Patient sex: F
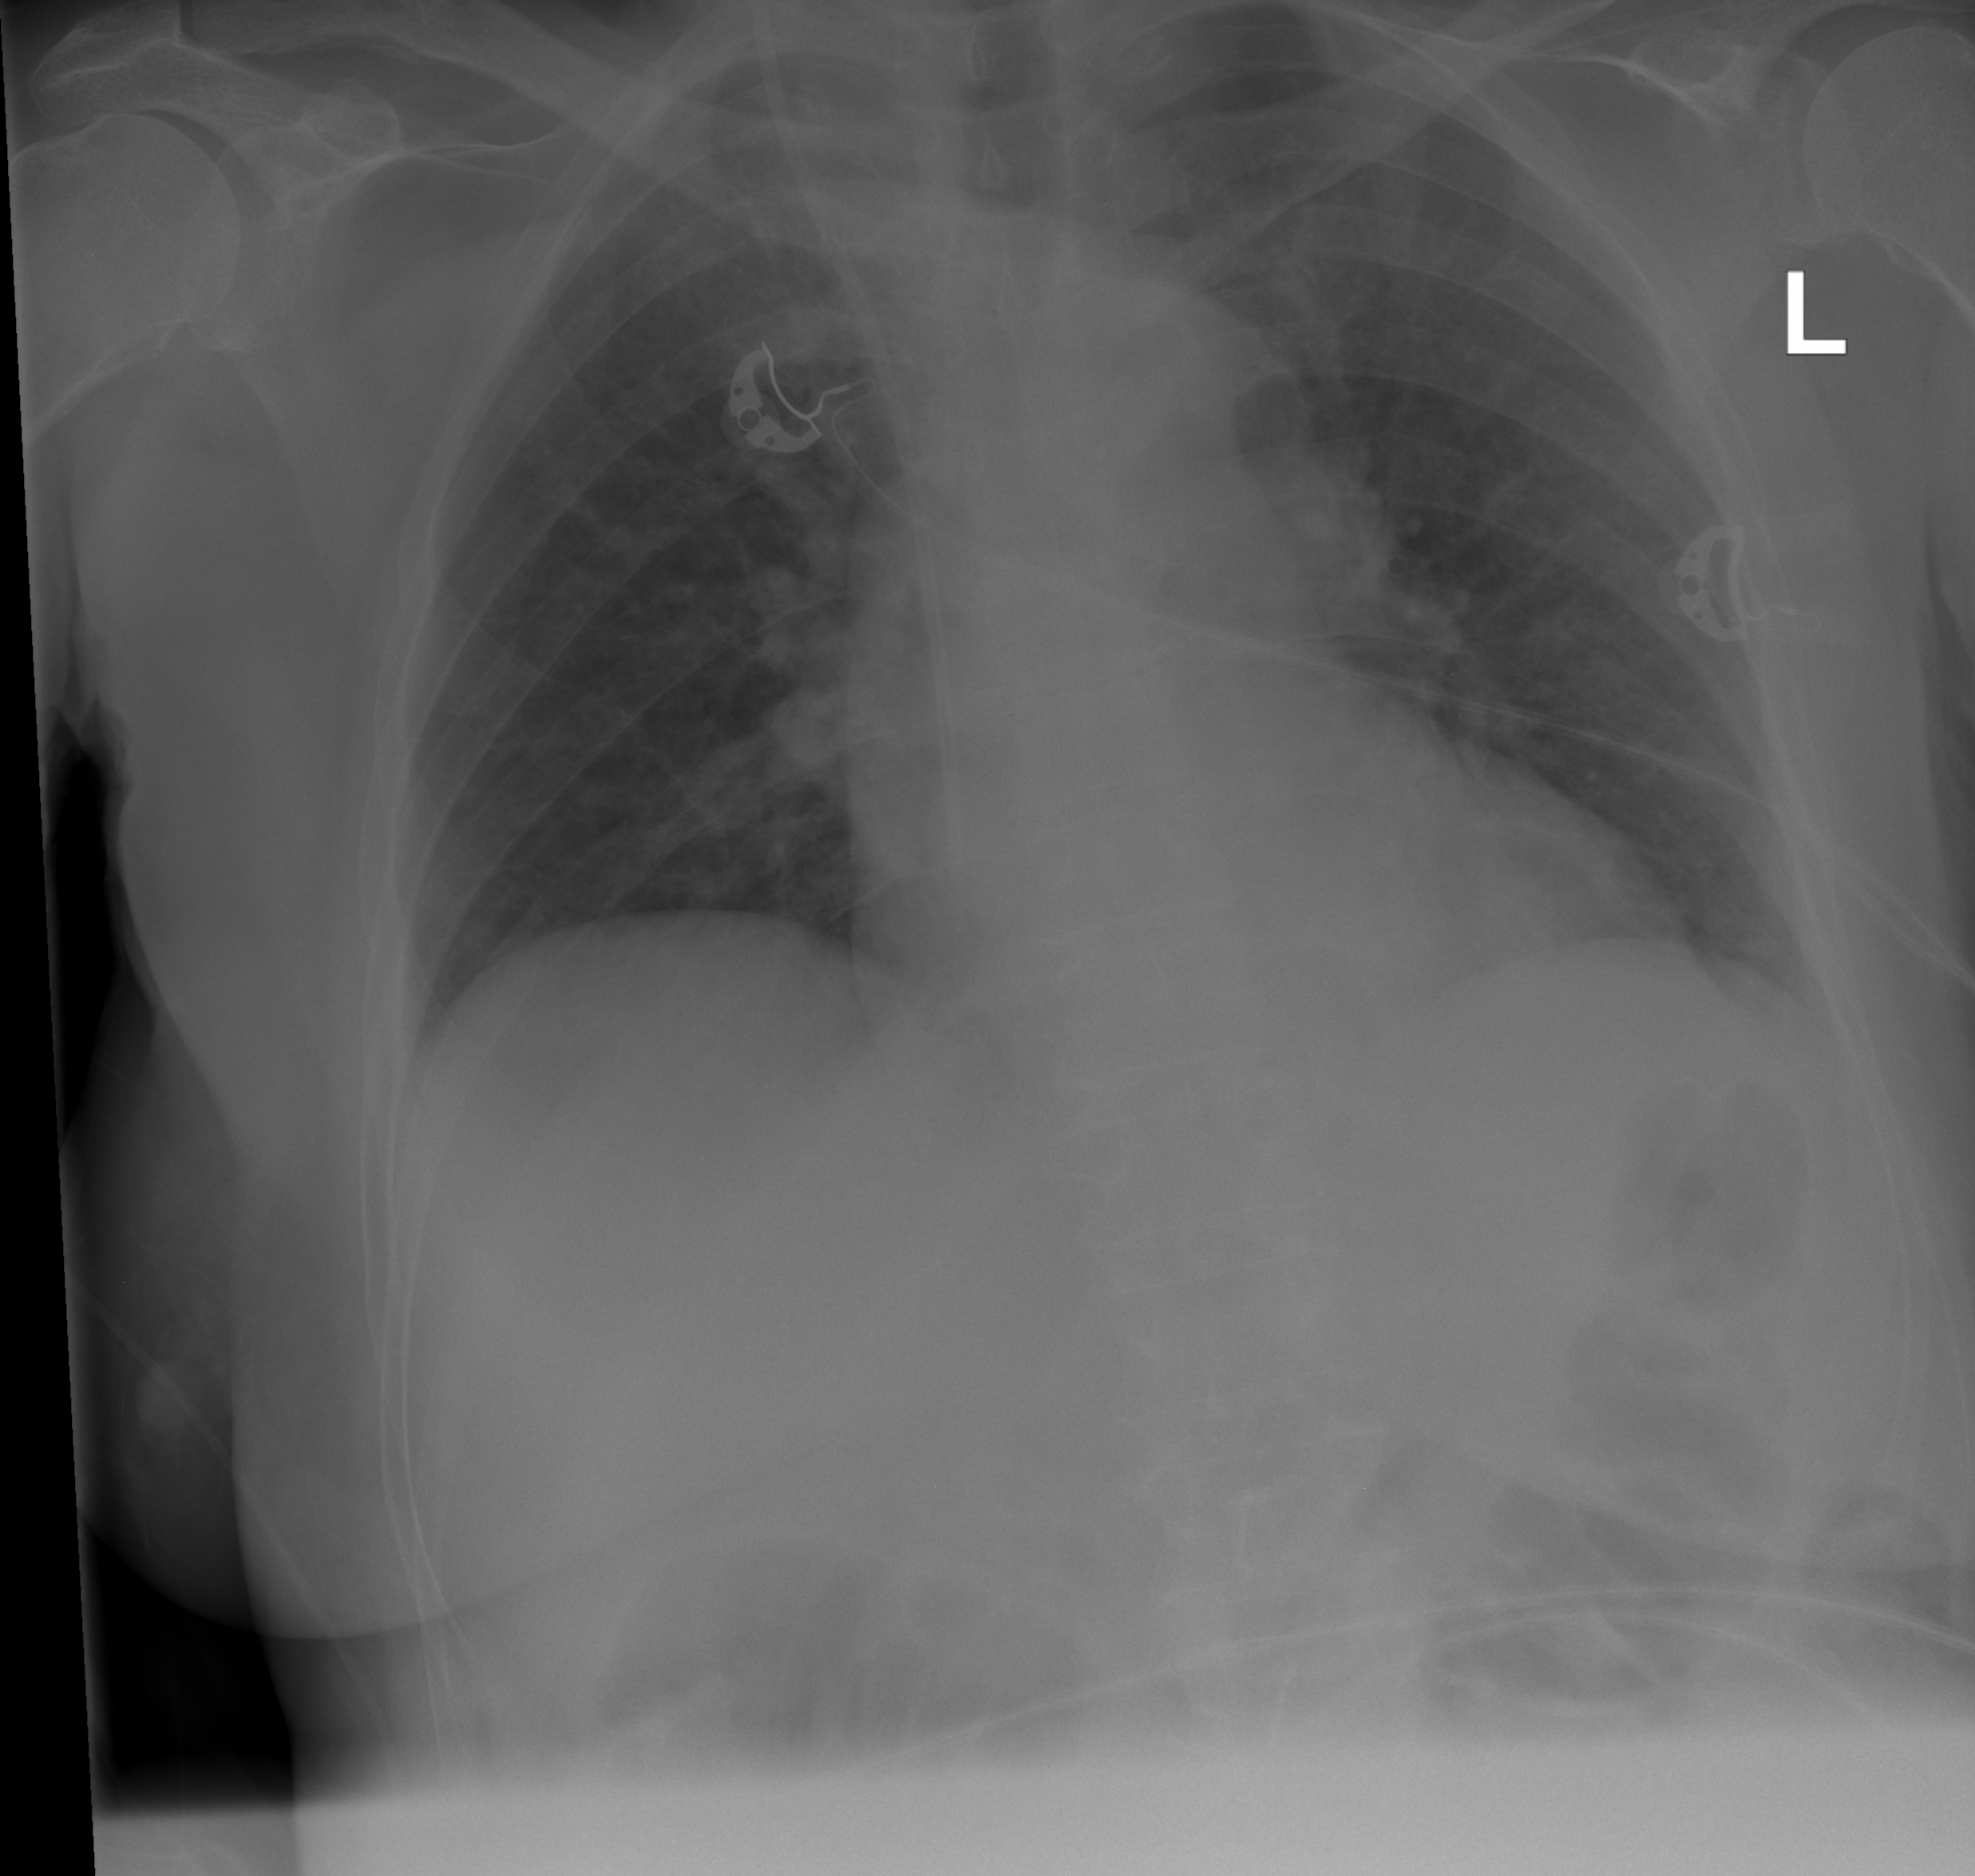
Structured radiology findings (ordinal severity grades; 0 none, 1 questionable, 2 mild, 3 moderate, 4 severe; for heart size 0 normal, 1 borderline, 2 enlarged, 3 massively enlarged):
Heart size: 0
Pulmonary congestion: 2
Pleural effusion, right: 0
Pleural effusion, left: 0
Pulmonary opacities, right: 0
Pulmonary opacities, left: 0
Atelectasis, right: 0
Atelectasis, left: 0